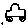
Label: car